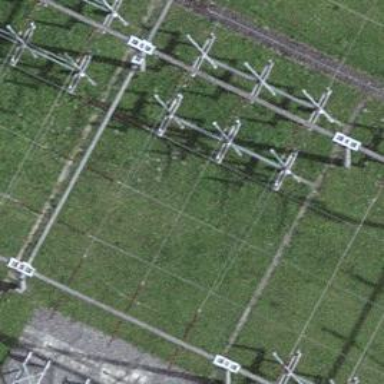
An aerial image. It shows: Three power lines with cables.